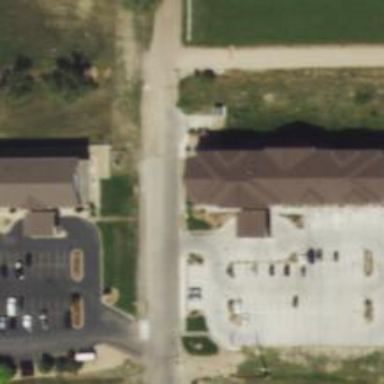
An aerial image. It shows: Convenience shop.